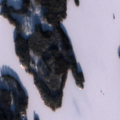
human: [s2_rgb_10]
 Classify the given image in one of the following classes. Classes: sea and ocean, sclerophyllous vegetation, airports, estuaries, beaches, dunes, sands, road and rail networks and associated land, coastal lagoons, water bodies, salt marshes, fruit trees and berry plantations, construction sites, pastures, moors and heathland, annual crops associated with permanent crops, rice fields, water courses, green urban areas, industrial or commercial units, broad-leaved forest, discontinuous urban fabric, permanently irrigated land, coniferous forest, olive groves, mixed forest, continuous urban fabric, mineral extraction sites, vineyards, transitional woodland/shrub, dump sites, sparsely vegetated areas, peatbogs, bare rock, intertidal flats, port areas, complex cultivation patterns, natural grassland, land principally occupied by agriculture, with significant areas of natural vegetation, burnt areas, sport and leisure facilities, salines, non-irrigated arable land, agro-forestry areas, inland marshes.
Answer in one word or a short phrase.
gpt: coniferous forest, mixed forest, water bodies